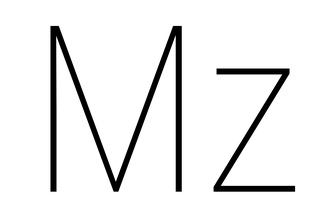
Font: Roboto_Condensed_Thin